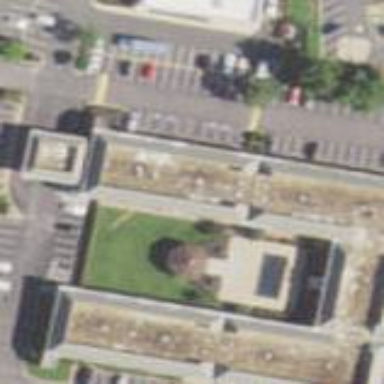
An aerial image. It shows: Hotel building.